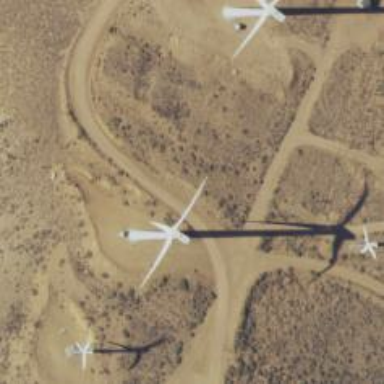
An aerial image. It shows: Wind power generator with horizontal axis wind turbine manufactured by Vestas.